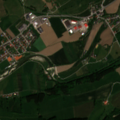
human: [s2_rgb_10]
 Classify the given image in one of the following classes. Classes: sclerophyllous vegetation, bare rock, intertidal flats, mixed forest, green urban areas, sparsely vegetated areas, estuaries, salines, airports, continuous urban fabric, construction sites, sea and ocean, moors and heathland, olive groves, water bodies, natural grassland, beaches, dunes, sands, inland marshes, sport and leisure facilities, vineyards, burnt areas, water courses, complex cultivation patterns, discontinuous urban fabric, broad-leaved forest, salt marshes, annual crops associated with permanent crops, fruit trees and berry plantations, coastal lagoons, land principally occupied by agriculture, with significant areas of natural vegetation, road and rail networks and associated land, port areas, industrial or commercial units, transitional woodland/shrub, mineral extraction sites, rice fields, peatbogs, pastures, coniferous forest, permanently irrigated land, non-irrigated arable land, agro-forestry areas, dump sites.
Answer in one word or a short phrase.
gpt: discontinuous urban fabric, non-irrigated arable land, pastures, complex cultivation patterns, land principally occupied by agriculture, with significant areas of natural vegetation, mixed forest